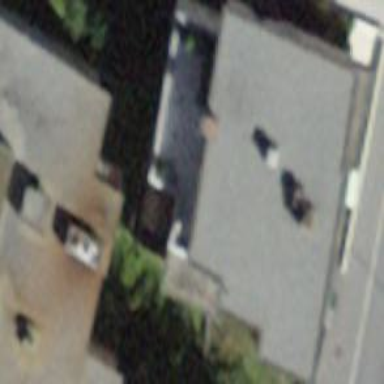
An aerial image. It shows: Building with flat roof.